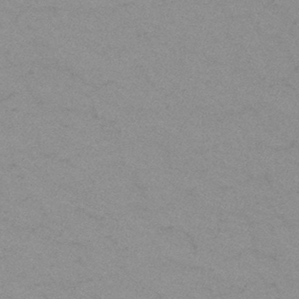
Label: frost